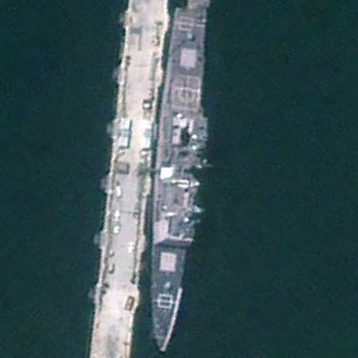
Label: cruiser